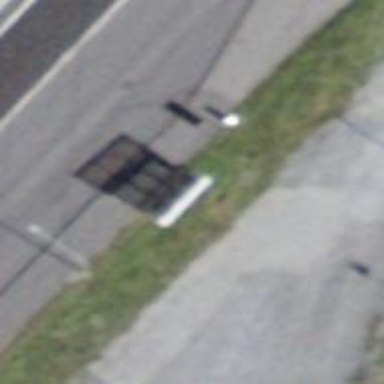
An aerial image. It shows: Bus stop with sheltered platform for public transport.